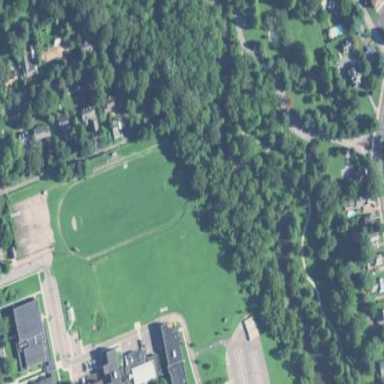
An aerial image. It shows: Park surrounded by woodland.